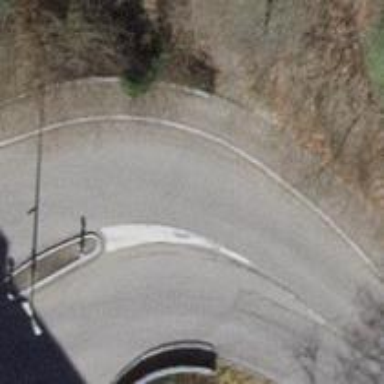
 passing over bridge with sidewalk on the left."